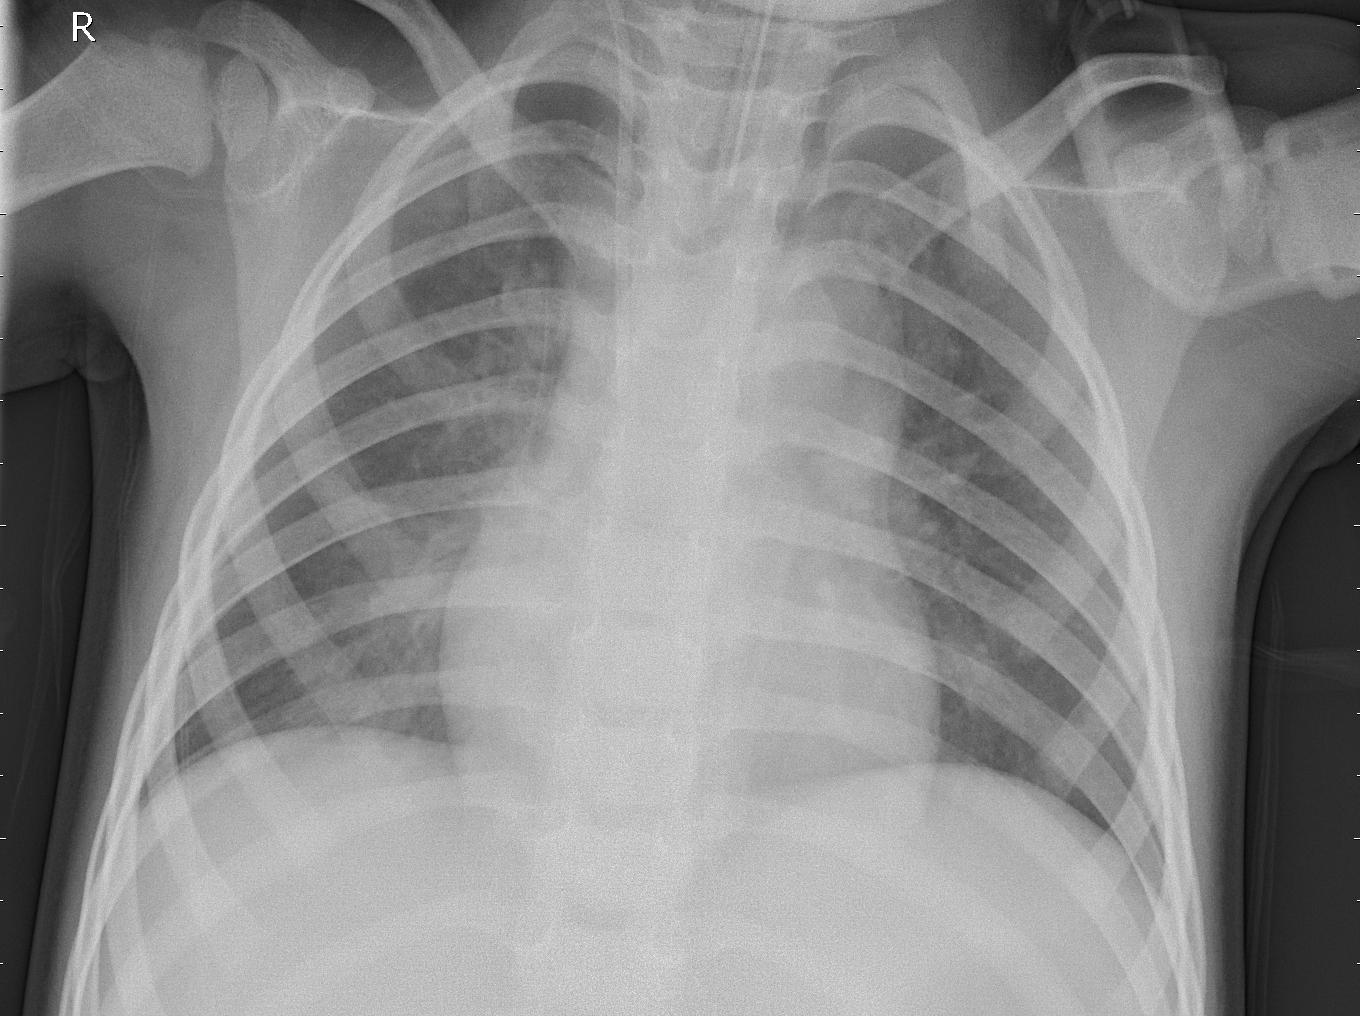
Diagnosis: PNEUMONIA